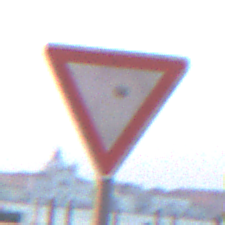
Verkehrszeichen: VorfahrtGewaehren
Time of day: SunriseSunset
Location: Outdoor (Urban)
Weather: Clear
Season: NotSpecified
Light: Natural